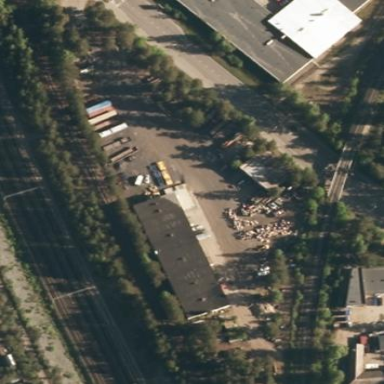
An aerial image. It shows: Hangar building.